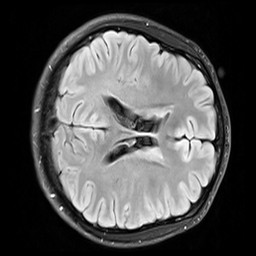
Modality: FLAIR
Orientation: axial
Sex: male
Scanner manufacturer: siemens
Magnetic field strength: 3 T
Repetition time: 10 s
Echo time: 0.09 s